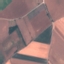
Label: AnnualCrop